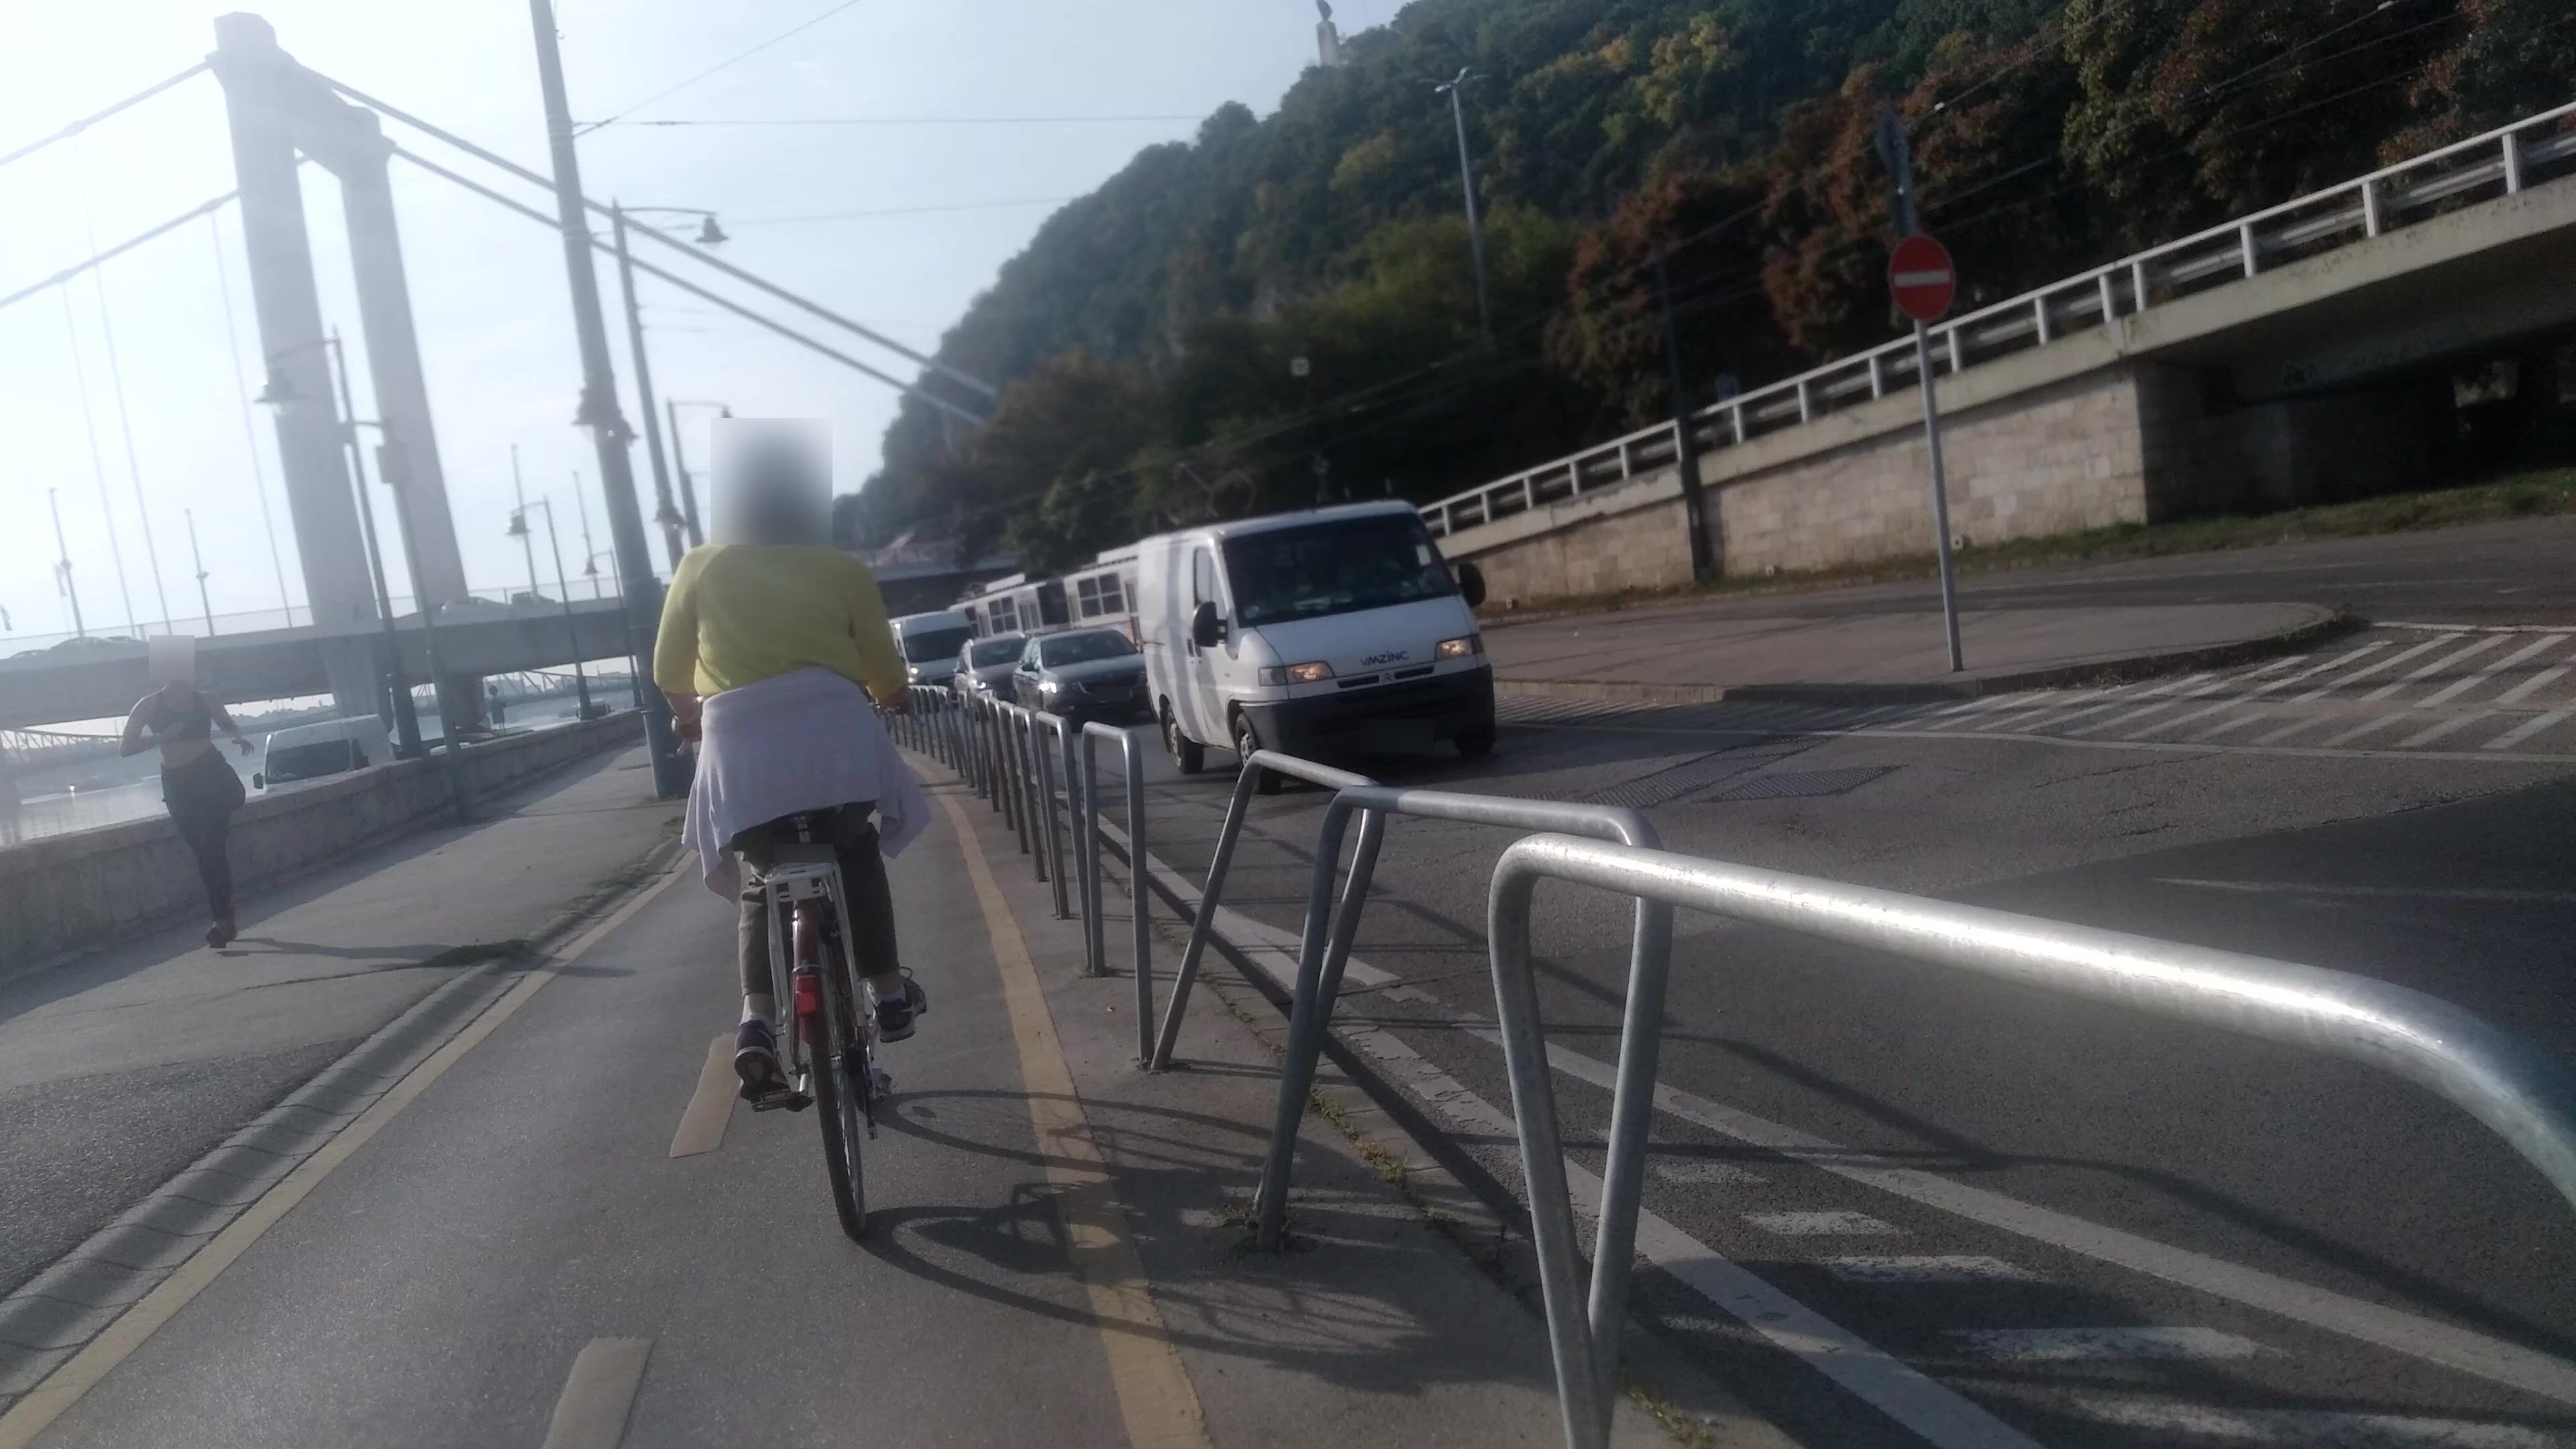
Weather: clear
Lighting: day
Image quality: good
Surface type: cycling surface
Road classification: footway, cycleway
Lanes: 1
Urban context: urban centre
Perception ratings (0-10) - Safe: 1.48, Lively: 5.66, Beautiful: 5.73, Boring: 5.27, Depressing: 1.05, Wealthy: 1.57